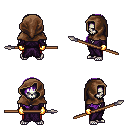
a pixel art fantasy rpg character, male body template, skeleton, purple robe, red pants, purple right-swept hairstyle, cloth hood, gold gloves, spear, four views (front, back, left, right), 2x2 character sprite sheet, small pixel art, hard edges, no anti-aliasing